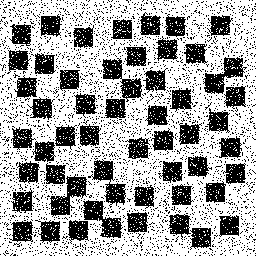
Squares: 56
Triangles: 0
Stars: 0
Total shapes: 56